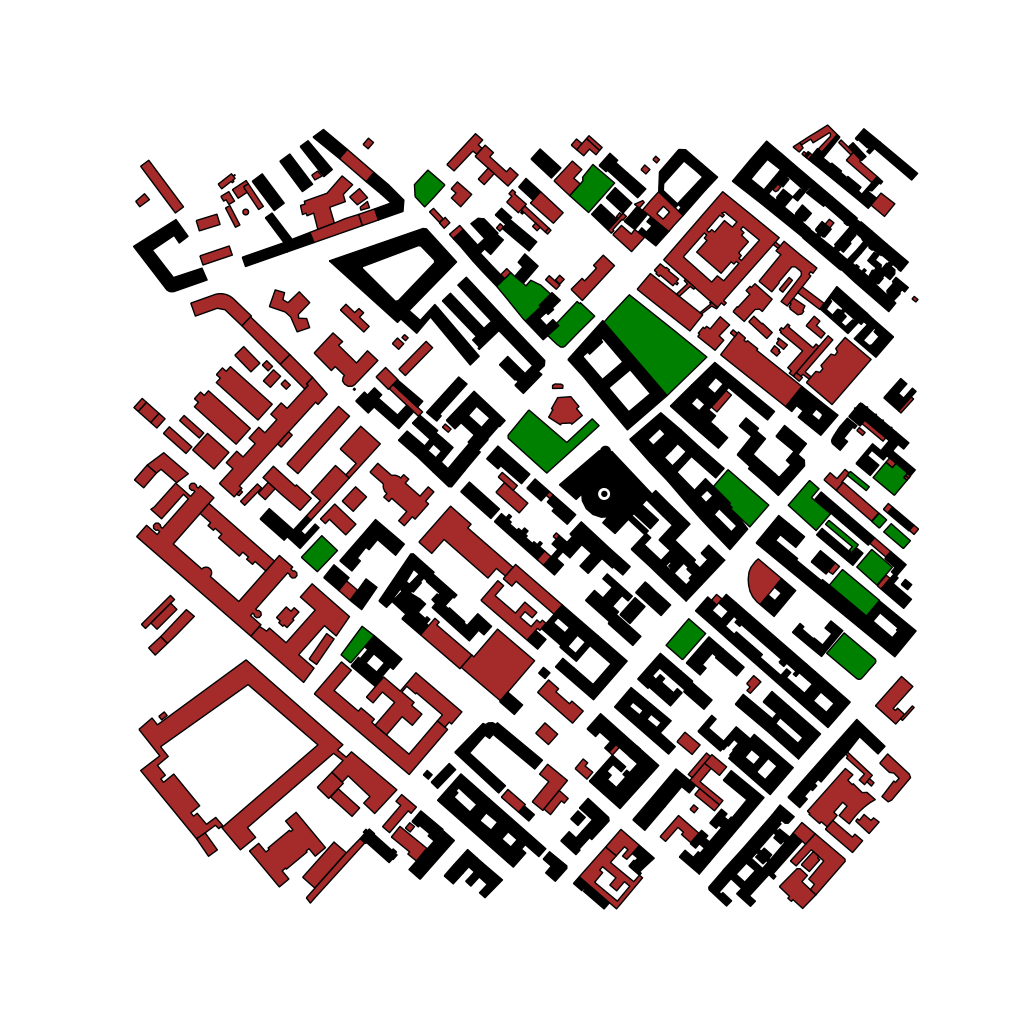
Tags: overhead vector_map, business, industrial, recreation, residential, special, historical, modern, soviet, high_rise, individual_rise, low_rise, medium_rise, density_1, Building, Facility, Park, 1.0 km²